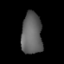
Tissue: lung
Cell type: Epithelial cells
Senescence score: 0.2153
Nuclear area (px): 849
Mean DAPI intensity: 98.042